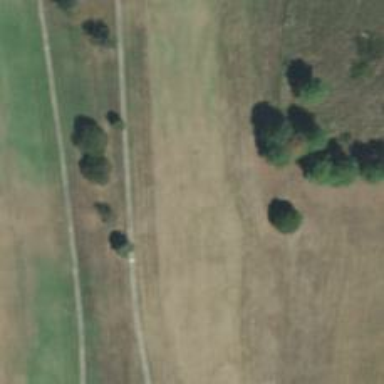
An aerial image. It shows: Grassy area designated as golf fairway.